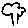
Label: tree